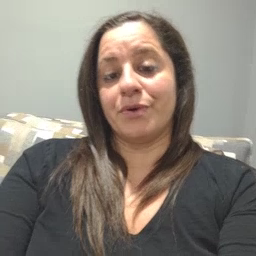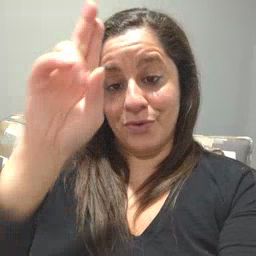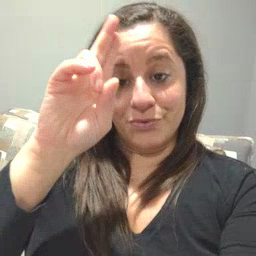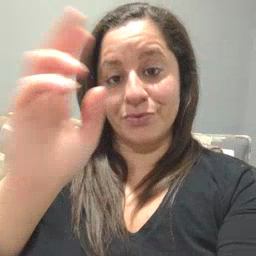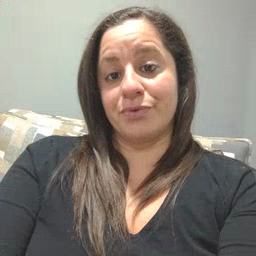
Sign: uncle